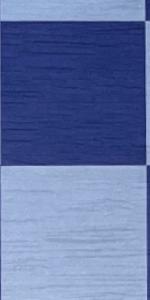
Label: Empty